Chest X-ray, PA view. Patient: 18 years old, sex M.
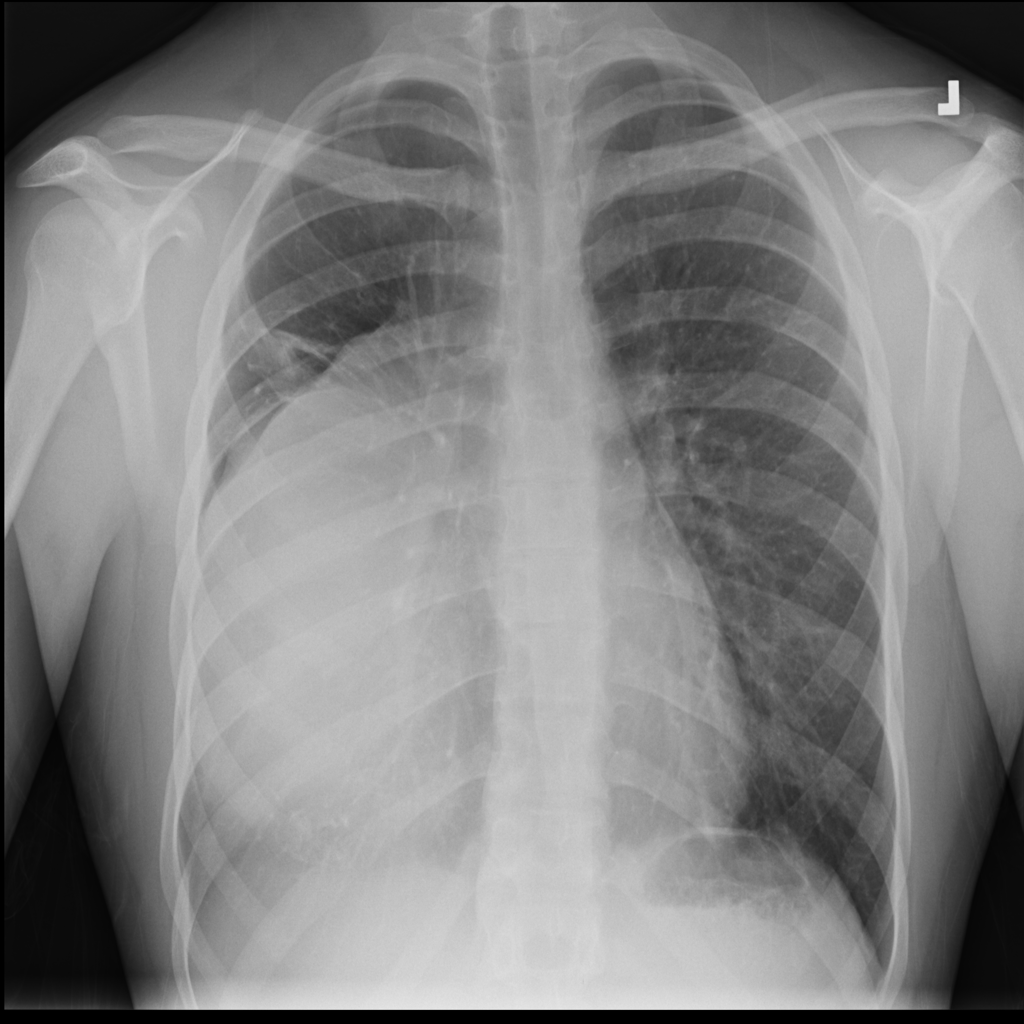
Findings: Atelectasis, Mass